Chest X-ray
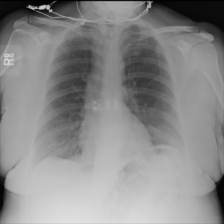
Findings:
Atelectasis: negative
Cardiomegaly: negative
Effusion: negative
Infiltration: negative
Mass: negative
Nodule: negative
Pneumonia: negative
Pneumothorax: negative
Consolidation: negative
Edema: negative
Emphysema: negative
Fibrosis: negative
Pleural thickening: negative
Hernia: negative